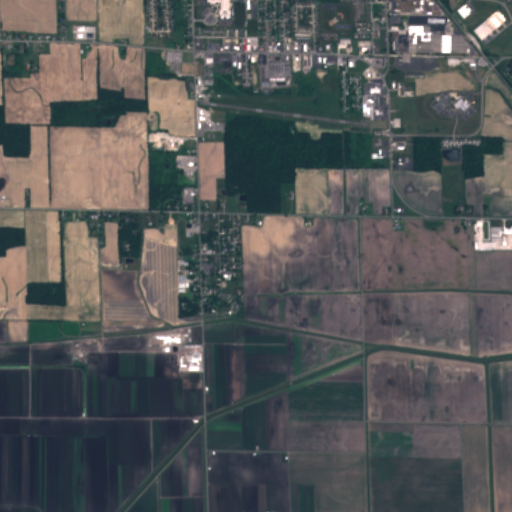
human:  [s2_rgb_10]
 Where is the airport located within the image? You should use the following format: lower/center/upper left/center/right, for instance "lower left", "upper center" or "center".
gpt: The airport is located in the upper right of the image.
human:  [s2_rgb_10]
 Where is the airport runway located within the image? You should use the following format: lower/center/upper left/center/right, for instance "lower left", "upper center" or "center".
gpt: The airport runway is located in the upper right of the image.
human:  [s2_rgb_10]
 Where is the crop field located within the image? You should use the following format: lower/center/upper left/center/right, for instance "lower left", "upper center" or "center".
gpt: The crop field is located in the upper right of the image.
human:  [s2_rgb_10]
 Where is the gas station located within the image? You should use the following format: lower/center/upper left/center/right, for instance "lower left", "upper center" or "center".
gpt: The gas station is located in the upper right of the image.
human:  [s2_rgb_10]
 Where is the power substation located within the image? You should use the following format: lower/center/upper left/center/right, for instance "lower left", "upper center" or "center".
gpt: The power substation is located in the upper right of the image.
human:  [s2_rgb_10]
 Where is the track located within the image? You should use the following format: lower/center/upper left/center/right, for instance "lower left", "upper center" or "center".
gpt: The track is located in the upper center of the image.
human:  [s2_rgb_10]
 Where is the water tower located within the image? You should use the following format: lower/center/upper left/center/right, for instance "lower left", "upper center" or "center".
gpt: The water tower is located in the upper center of the image.
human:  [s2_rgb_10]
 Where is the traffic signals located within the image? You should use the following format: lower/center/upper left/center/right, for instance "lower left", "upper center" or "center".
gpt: The traffic signals is located in the upper right of the image.
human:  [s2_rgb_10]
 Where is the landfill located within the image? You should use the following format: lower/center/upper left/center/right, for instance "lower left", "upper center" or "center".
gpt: There is no landfill in the image.